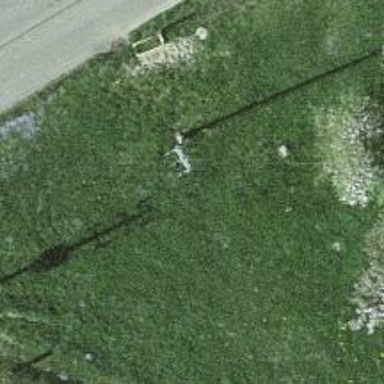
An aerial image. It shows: Minor power line.